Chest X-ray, PA view. Patient: 49 years old, sex F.
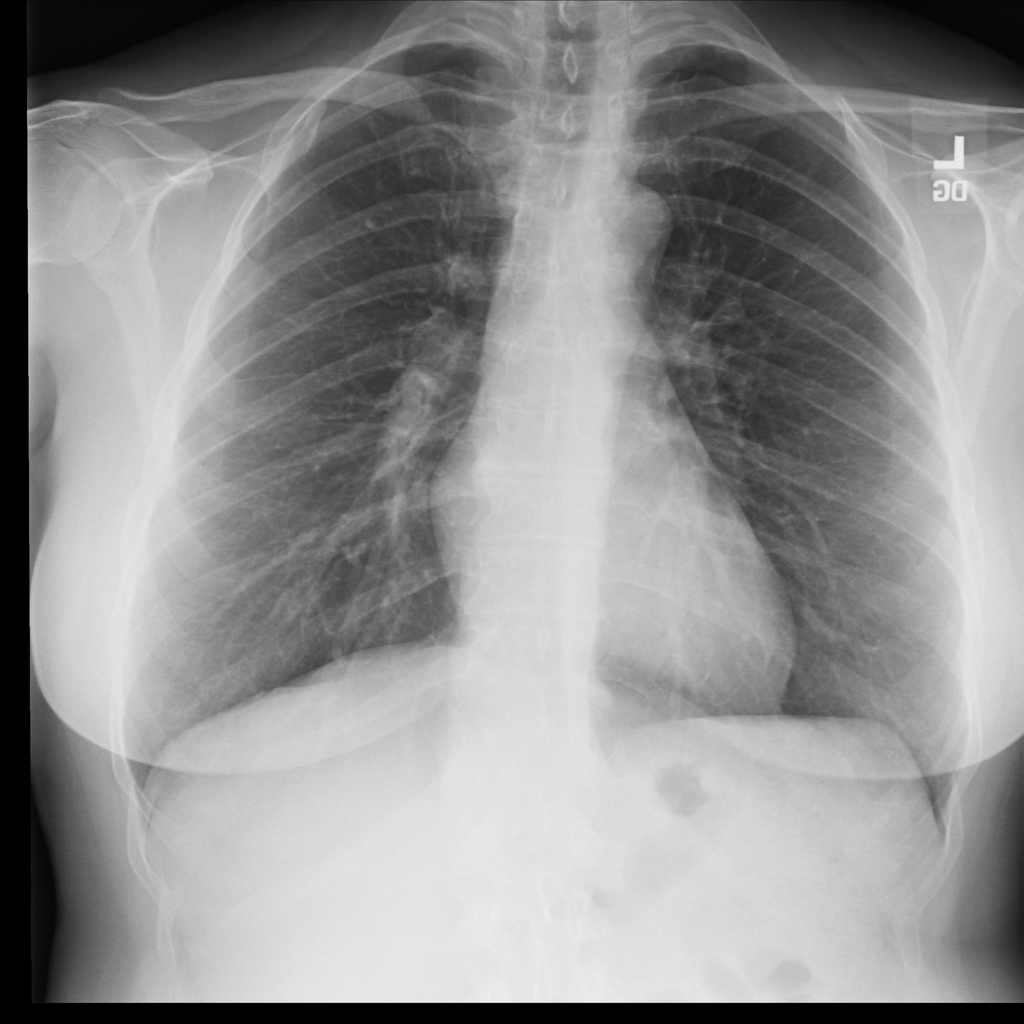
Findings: No Finding